Question: I'm using the AdaptiveCards package (1.2.3) in Bot Framework.
I designed a fancy card and then I saw AdaptiveCards 1.2 is not supported (at least in Azure WebChat and the Emulator).
<URL>
There's plenty of useful features in the 1.2 package:
- 'bleed'- 'ActionSet'- 'ToggleVisibility'-
Is there any chance that AdaptiveCards 1.2 will be supported anytime soon?
Anyways, I'm trying to work around the problem and get a similar result using the 1.1 version. I tried to simulate the bleed effect with the 'padding' property (with no success), I'd also like to have actions in a separate column like so:

Is there a way to achieve this in AdaptiveCards 1.1?
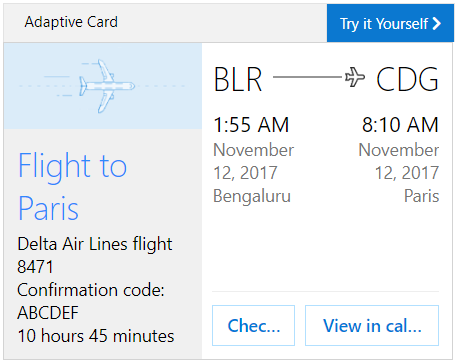
Answer: There's no way to achieve what you want in Adaptive Cards 1.1.
Adaptive Cards 1.2 have been supported in Web Chat for some time. There is a problem with Direct Line that removes certain elements from Adaptive Cards but that should be fixed soon. In the meantime there is a <URL> where you can change the content type to something other than 'application/vnd.microsoft.card.adaptive' and then change it back again on the client side.
Adaptive Cards 1.2 have also been supported in Emulator for some time. Just make sure you have the latest version installed: <URL>